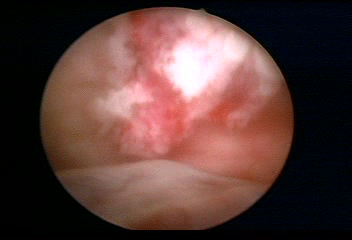
Modality: WLC
Class: Malignant
Subclass: LowGradePapillary
Lesion: L1
Stage: Ta
Morphology: Papillary
Bladder cancer association: Yes
Annotated structures: Tumor